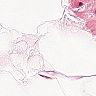
Metastatic tissue present: no